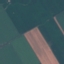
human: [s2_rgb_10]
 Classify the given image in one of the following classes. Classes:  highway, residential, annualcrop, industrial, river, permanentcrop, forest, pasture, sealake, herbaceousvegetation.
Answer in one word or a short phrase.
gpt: AnnualCrop